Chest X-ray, PA view. Patient: 42 years old, sex M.
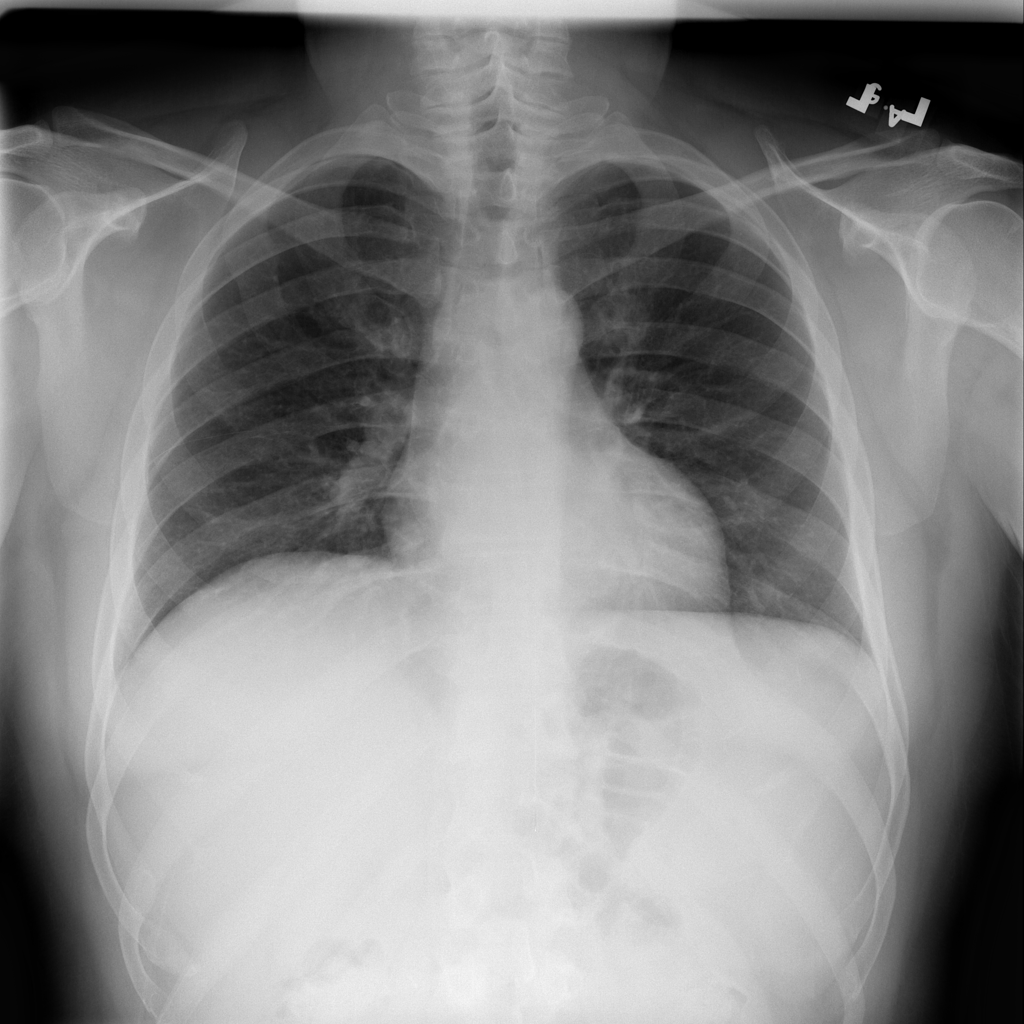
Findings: No Finding